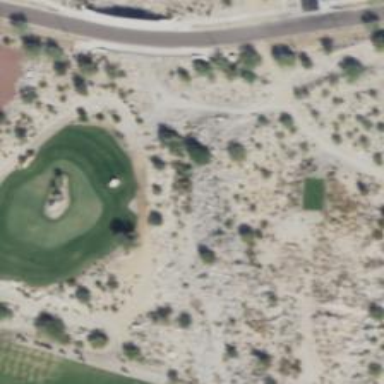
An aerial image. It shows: Pathway for golfing.